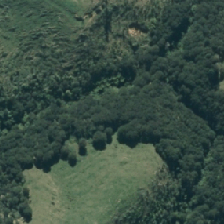
Land cover: manuka_kanuka